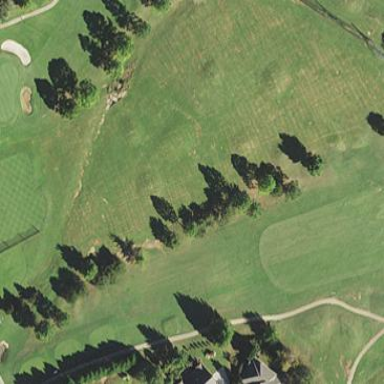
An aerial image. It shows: Driving range on golf course's fairway.